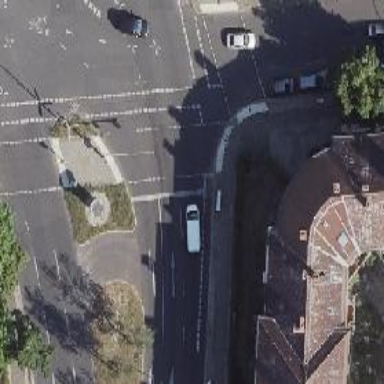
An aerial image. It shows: Crossing with traffic signals.